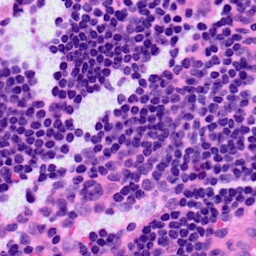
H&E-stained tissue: LymphNode